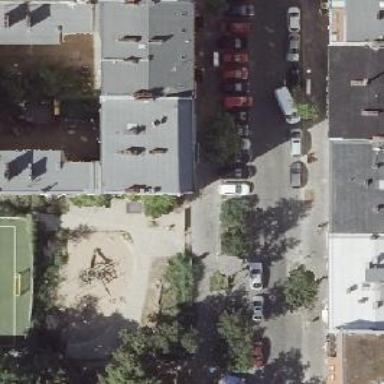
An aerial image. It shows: Playground featuring trampoline.